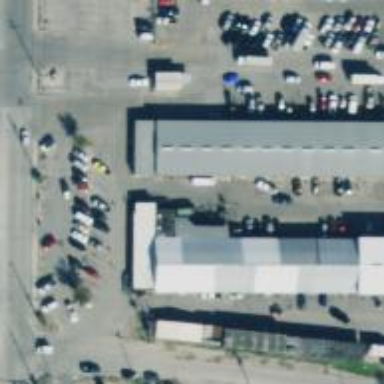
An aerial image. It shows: Marketplace.